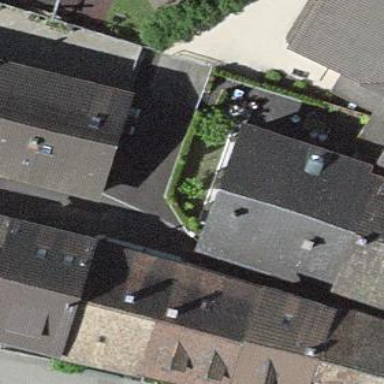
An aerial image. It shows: Terrace building.